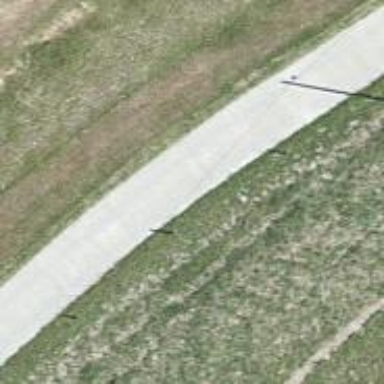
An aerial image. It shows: Well-maintained track road of grade 1.